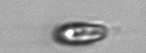
Label: Chrysochromulina